Question: I am having trouble creating a connection to a MySql database in Netbeans. I cannot get anything to work.
1. I cannot create a MySql database in Netbeans
I visited the Netbeans Documentation. They were using a Mac and were referencing files that did not come with my installation of MySQL. They were referencing some file called mysql.admin. I right-clicked Databases in the services tab in Netbeans and clicked register MySQL Server. I am supposed to fill out the following form:

However as stated earlier my machine apparently does not have this "admin tool" or any of these programs.
Ultimately I would like to migrate a Derby Database to MySQL. However the first step is to at least get a MySQL database working in Netbeans...
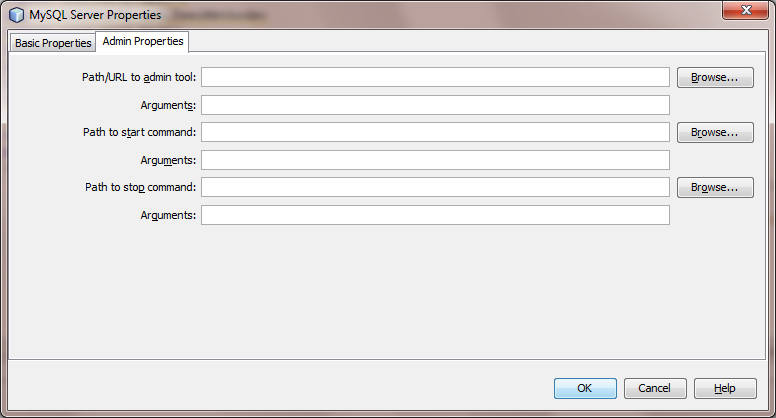
Answer: @CodeKingPlusPlus, and anyone facing this problem. If you are using linux, Enter the following in the textboxes specified in the Tab of the dialog:
/usr/bin/mysql
/etc/init.d/mysql start
/usr/bin/mysql
/etc/init.d/mysql stop
For users, refer to the path where your folder is situated.
e.g.
'''
C:\mysql\bin
C:\Program Files\MySQL\MySQL Server 5.1\bin
Installation Folder~\xampp\mysql\bin
'''
Also check out: <URL>